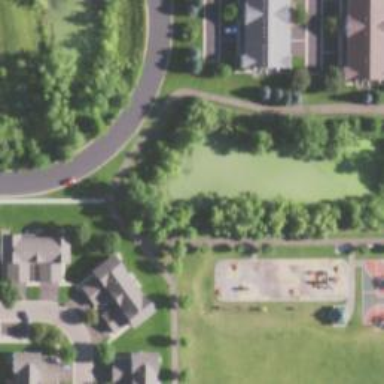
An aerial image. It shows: Asphalt footway path.